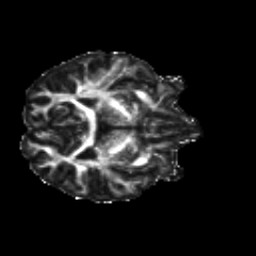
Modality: FA
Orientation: axial
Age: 25
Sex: male
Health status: healthy
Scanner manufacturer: siemens
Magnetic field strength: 3 T
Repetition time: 8.6 s
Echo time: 0.095 s